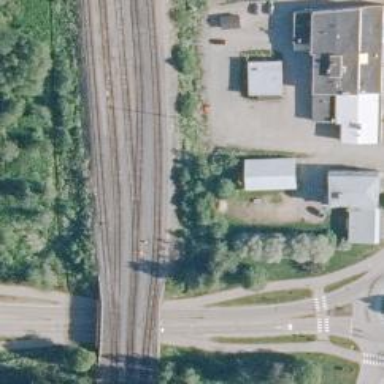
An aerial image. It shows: Railway siding for service.